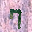
Label: 7